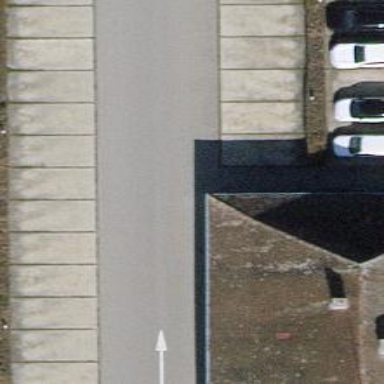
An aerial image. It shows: Asphalt parking aisle along service road.